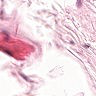
Metastatic tissue present: no